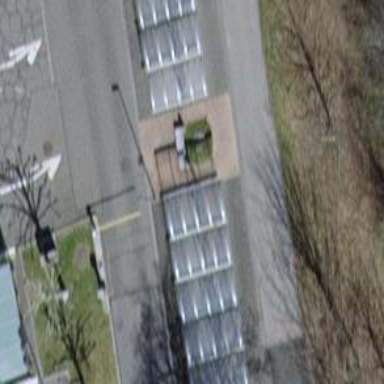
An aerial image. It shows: Lift gate barrier.